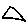
Label: triangle